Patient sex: M
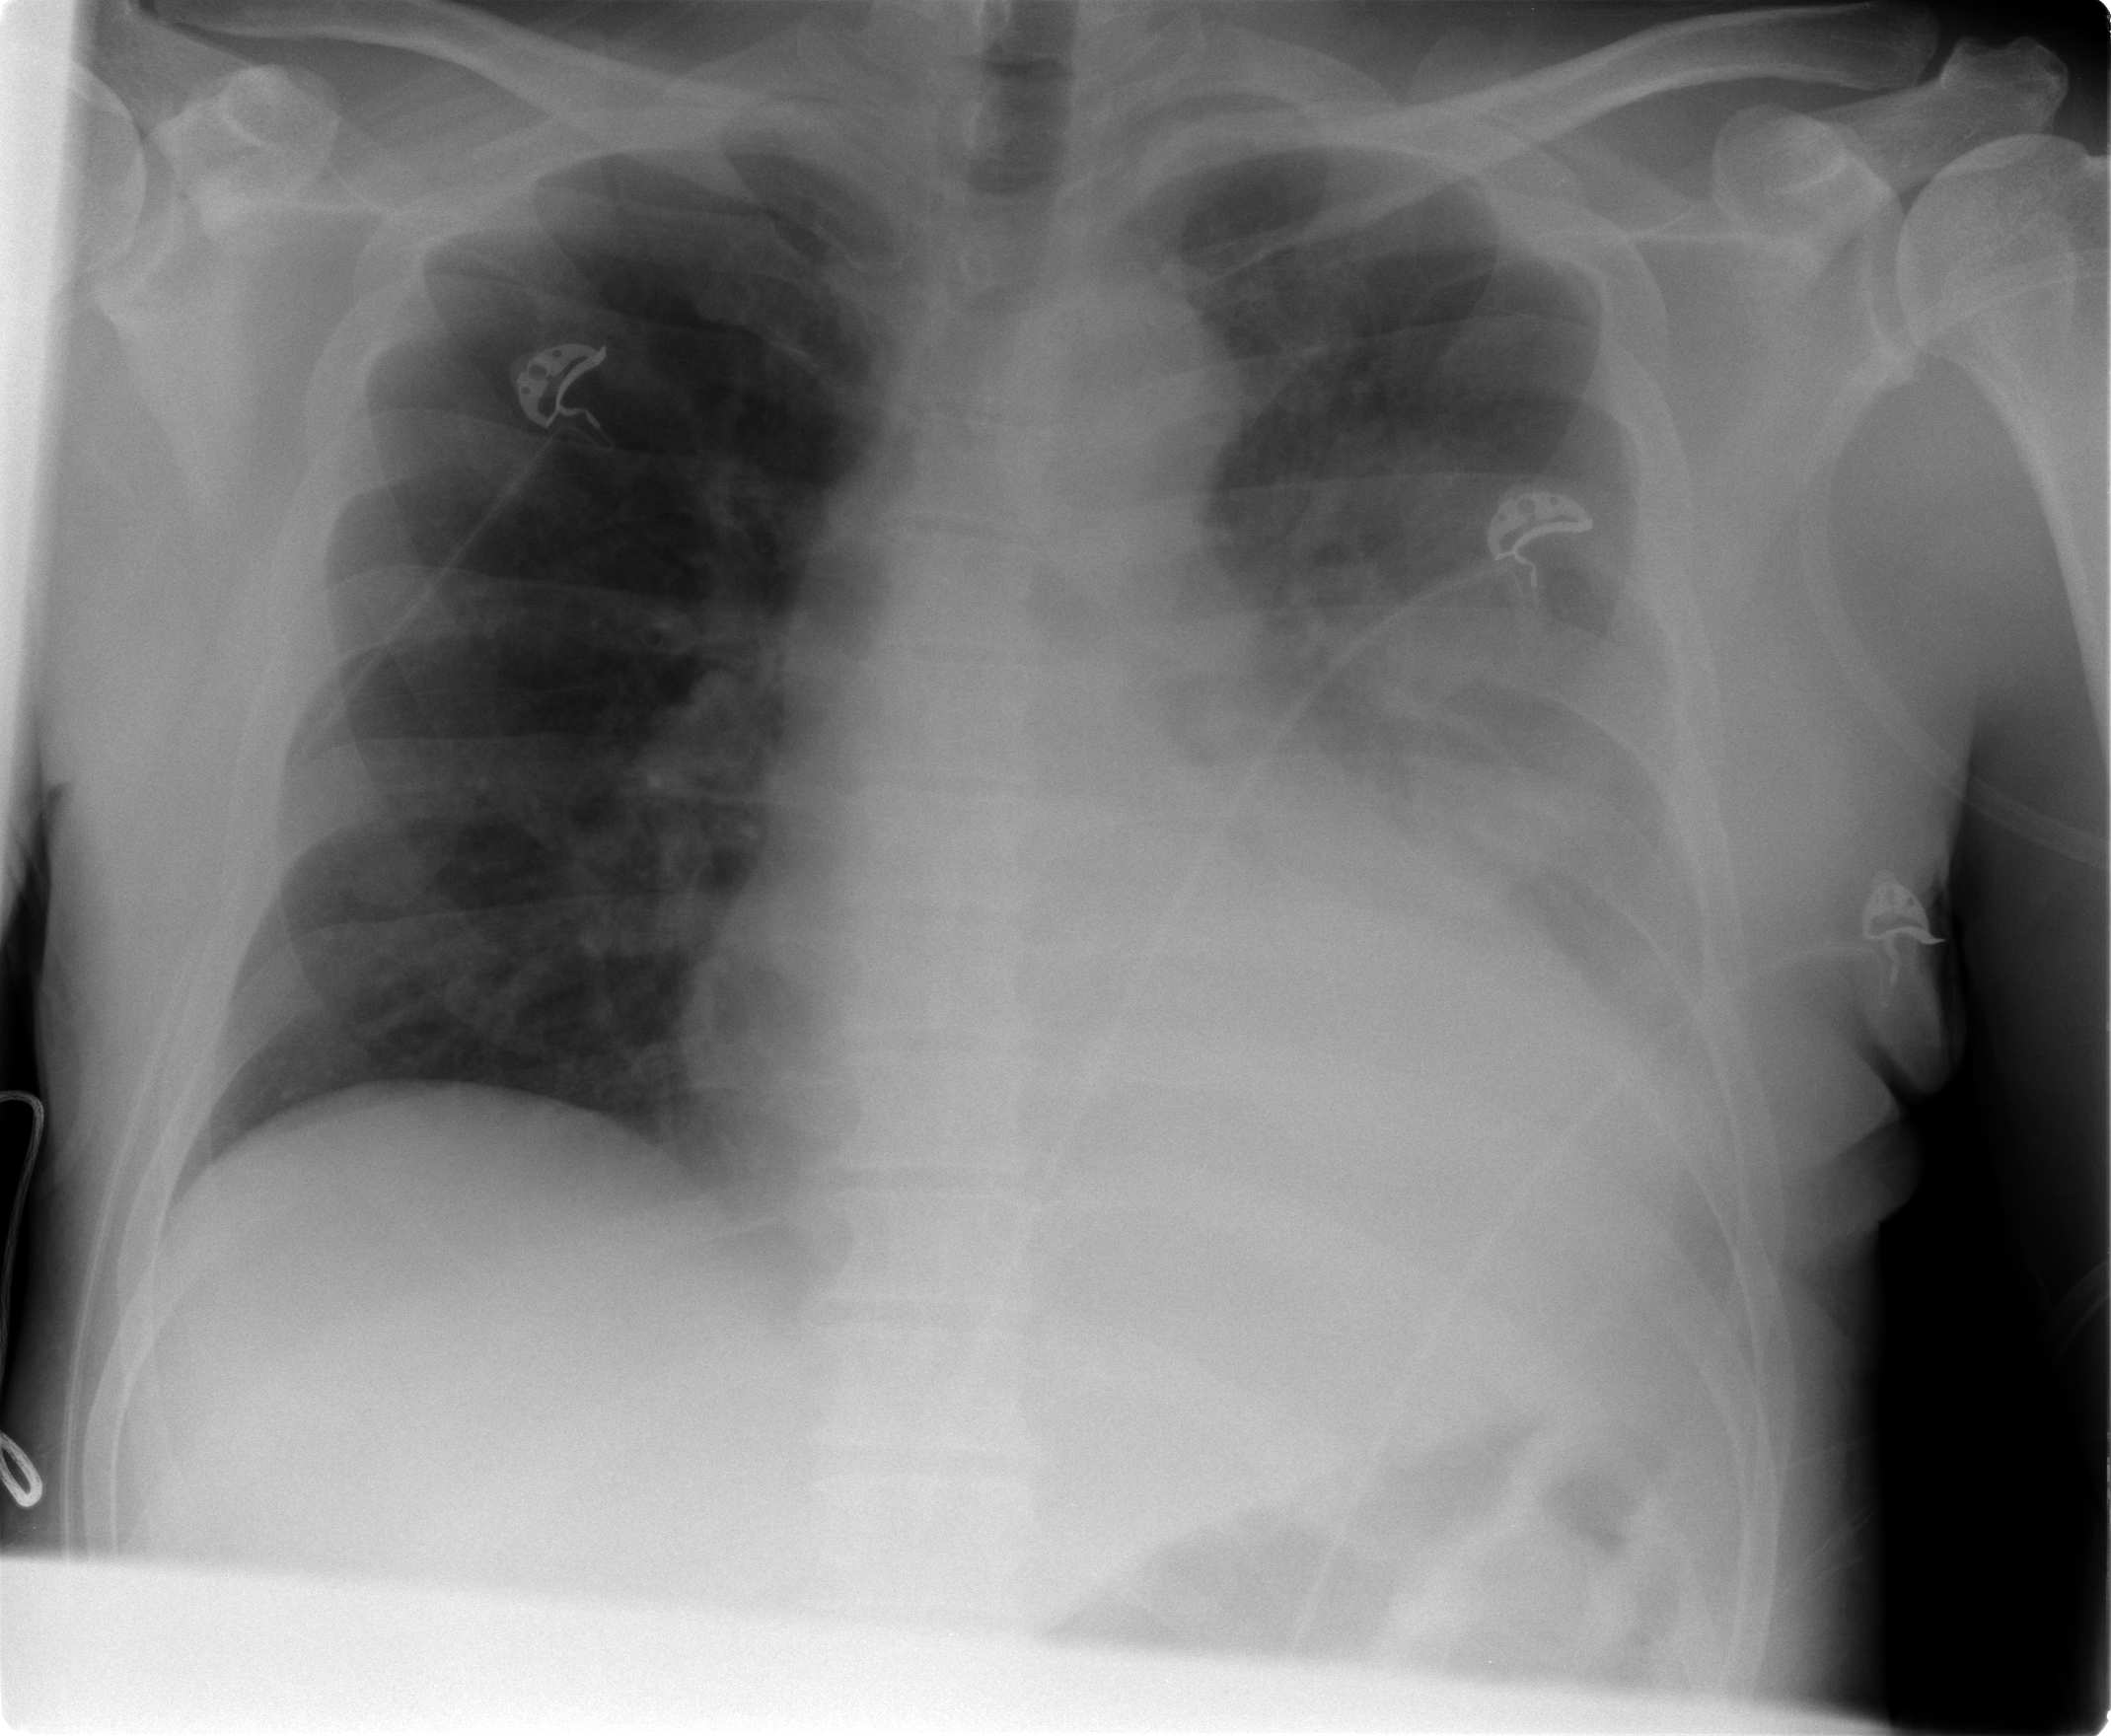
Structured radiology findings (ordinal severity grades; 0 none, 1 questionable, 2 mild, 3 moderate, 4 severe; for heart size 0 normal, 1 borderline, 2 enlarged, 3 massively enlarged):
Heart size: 2
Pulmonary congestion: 0
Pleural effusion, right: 0
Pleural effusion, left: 3
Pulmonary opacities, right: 0
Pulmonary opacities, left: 0
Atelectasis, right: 2
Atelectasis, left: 3